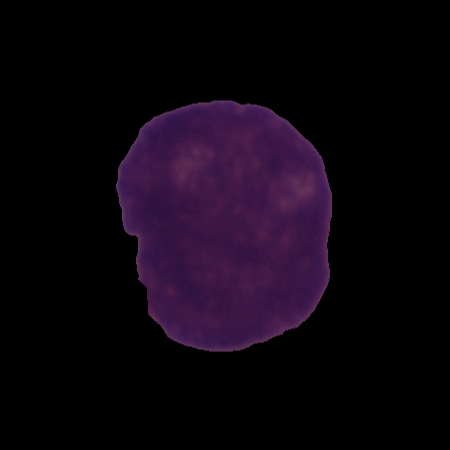
Label: cancer